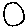
Label: moon